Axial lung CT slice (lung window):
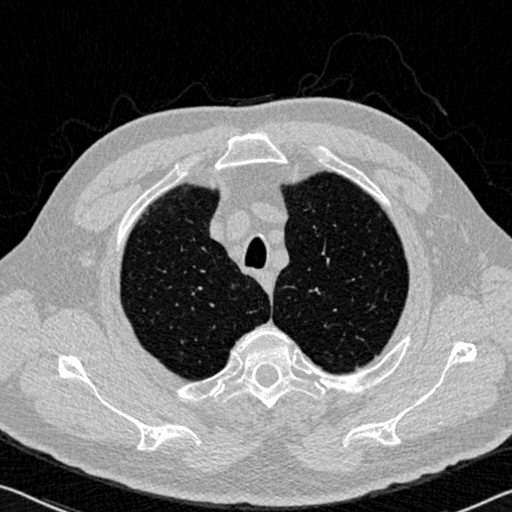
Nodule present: no